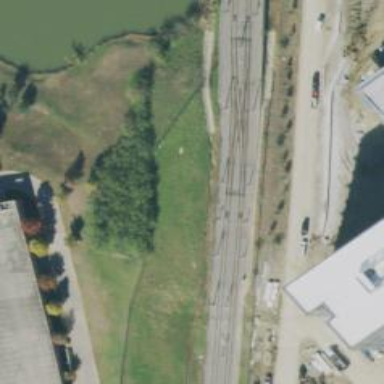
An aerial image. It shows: Light rail railway line with electrification through contact lines.